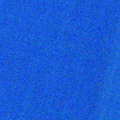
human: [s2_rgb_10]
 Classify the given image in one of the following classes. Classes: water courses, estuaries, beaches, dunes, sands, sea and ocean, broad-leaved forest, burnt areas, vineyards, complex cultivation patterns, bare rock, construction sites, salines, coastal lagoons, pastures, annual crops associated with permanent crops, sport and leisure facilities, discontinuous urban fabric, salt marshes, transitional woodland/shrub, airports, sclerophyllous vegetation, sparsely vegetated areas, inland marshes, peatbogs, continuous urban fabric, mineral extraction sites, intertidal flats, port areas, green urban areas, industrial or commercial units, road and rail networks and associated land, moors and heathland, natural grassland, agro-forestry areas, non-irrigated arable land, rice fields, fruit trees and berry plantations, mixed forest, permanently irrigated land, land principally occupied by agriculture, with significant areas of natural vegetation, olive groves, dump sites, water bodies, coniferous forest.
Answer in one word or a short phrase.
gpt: sea and ocean